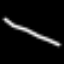
Label: line